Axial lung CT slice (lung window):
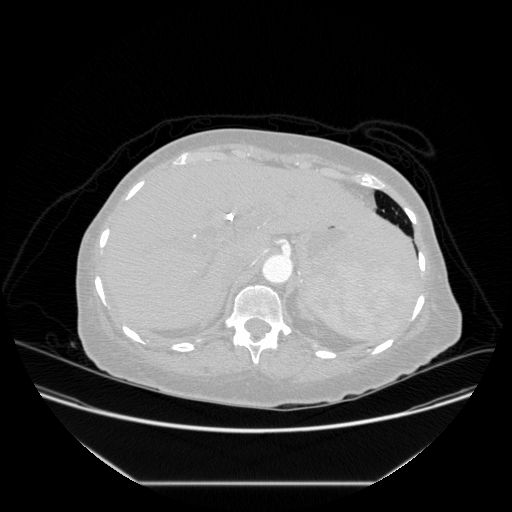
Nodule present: no